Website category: auto
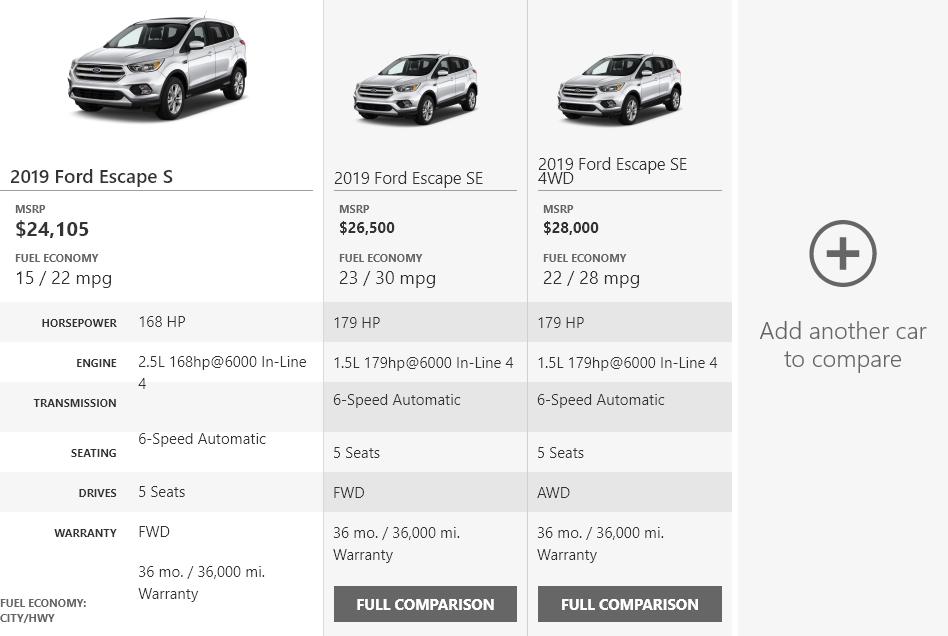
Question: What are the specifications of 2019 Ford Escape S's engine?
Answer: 2.5L 168hp@6000 In-Line 4

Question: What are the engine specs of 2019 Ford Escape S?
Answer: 2.5L 168hp@6000 In-Line 4

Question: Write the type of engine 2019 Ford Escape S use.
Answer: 2.5L 168hp@6000 In-Line 4

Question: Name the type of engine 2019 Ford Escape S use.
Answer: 2.5L 168hp@6000 In-Line 4

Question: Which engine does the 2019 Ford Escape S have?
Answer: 2.5L 168hp@6000 In-Line 4

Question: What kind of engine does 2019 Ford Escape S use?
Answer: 2.5L 168hp@6000 In-Line 4

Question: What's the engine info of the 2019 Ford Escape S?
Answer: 2.5L 168hp@6000 In-Line 4

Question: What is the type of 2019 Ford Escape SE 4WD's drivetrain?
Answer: AWD

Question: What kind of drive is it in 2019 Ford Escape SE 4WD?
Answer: AWD

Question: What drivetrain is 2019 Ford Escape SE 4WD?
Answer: AWD

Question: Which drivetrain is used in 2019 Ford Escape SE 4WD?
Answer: AWD

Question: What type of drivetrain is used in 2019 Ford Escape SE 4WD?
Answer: AWD

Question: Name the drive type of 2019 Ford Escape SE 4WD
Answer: AWD

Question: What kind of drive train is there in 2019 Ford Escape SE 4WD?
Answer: AWD

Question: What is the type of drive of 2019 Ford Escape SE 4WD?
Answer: AWD

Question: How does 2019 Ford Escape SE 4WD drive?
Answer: AWD

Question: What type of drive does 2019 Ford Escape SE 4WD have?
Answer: AWD

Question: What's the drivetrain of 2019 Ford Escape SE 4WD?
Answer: AWD

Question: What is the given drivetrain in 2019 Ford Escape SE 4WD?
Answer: AWD

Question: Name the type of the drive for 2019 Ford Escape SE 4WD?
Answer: AWD

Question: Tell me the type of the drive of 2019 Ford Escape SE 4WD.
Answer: AWD

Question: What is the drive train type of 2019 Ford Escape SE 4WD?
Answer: AWD

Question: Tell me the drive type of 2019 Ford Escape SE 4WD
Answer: AWD

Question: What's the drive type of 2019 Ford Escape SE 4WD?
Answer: AWD

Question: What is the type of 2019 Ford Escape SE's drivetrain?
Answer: FWD

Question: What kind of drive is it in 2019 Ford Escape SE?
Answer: FWD

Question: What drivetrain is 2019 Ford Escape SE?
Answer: FWD

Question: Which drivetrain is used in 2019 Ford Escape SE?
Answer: FWD

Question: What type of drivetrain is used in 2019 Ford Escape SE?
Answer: FWD

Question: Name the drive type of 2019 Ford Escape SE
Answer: FWD

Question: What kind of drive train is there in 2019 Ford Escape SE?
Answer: FWD

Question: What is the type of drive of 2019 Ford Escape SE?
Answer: FWD

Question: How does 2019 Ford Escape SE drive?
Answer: FWD

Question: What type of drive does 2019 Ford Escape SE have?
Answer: FWD

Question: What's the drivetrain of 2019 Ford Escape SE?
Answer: FWD

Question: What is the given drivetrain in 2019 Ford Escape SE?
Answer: FWD

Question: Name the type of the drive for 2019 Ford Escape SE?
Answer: FWD

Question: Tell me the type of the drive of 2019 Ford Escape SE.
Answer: FWD

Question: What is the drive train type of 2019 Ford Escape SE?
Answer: FWD

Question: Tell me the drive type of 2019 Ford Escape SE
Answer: FWD

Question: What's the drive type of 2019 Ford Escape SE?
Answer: FWD

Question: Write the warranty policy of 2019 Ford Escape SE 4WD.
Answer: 36 mo. / 36,000 mi. Warranty

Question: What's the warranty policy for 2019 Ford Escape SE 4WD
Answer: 36 mo. / 36,000 mi. Warranty

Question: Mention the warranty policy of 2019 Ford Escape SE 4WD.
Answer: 36 mo. / 36,000 mi. Warranty

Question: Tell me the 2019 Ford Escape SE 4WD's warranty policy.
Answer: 36 mo. / 36,000 mi. Warranty